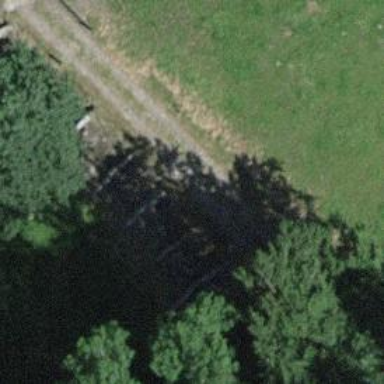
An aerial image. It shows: Culvert tunnel.